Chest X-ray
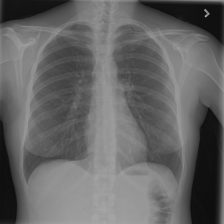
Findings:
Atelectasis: negative
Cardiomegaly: negative
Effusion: negative
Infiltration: negative
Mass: negative
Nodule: negative
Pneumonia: negative
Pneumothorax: negative
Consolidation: negative
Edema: negative
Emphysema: negative
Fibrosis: negative
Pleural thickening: negative
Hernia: negative